Field crop: maize
Growth stage: 2
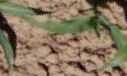
Species: maize